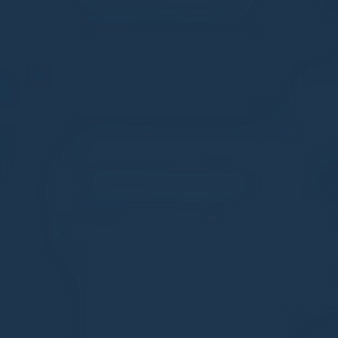
Label: other